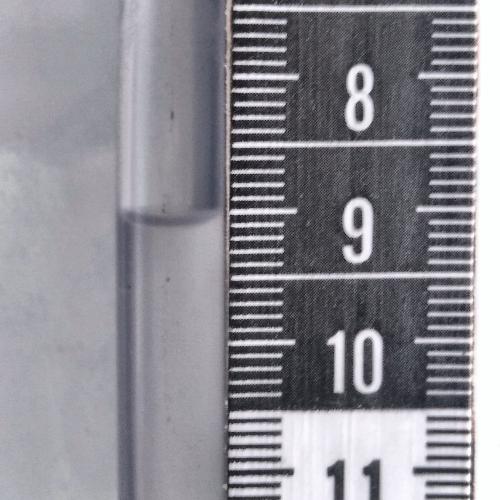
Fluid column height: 9.0 cm